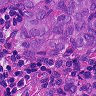
Metastatic tissue present: yes